Interaction volume radius: 5 \u00c5
Interaction volume height: 10 \u00c5
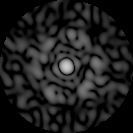
Disorder parameter: 0.7267